Field crop: tomato
Growth stage: 1
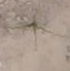
Species: cyperus